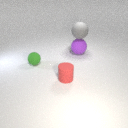
large purple rubber sphere behind small green rubber sphere